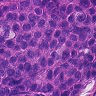
Metastatic tissue present: yes